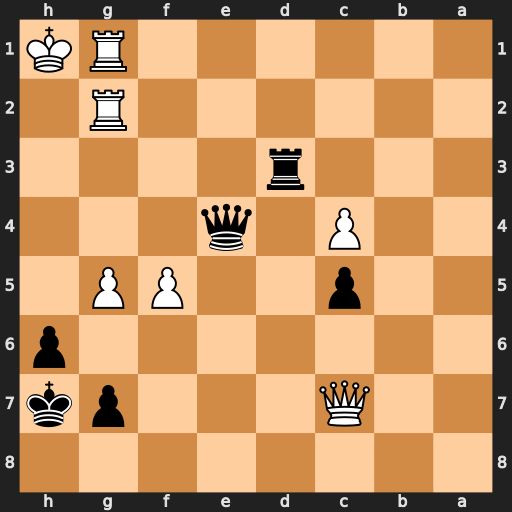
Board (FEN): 8/2Q3pk/7p/2p2PP1/2P1q3/3r4/6R1/6RK
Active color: b
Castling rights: -
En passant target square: -
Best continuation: Rh3+ Qh2 Rxh2+ Kxh2 Qh4#